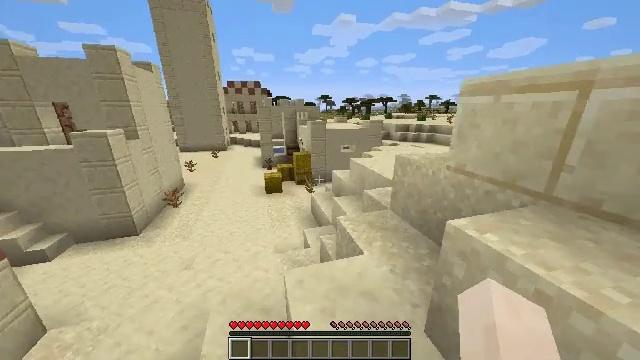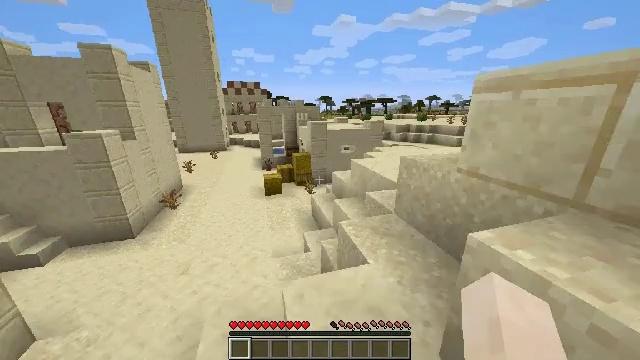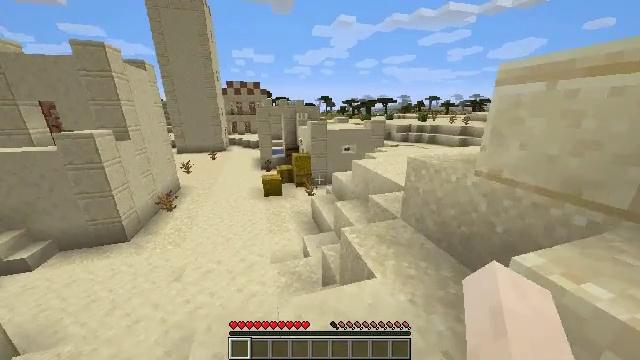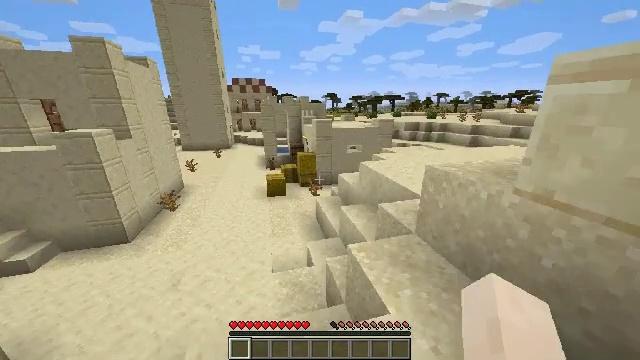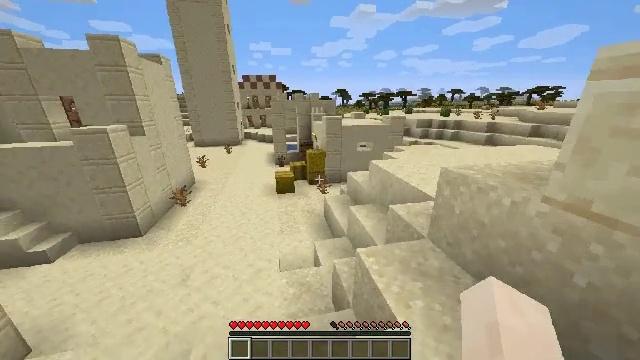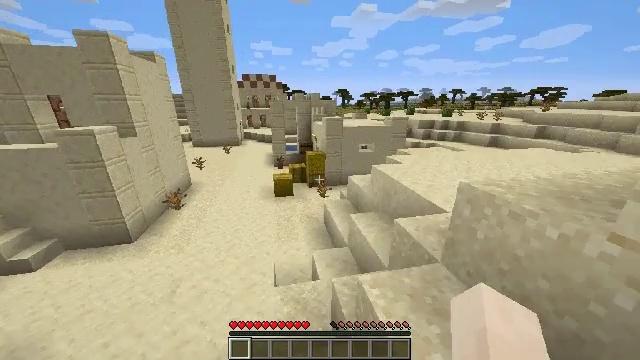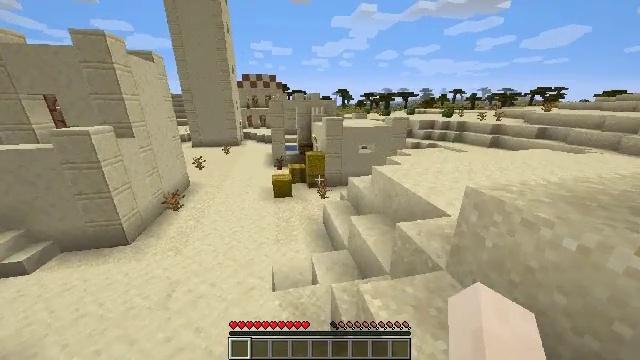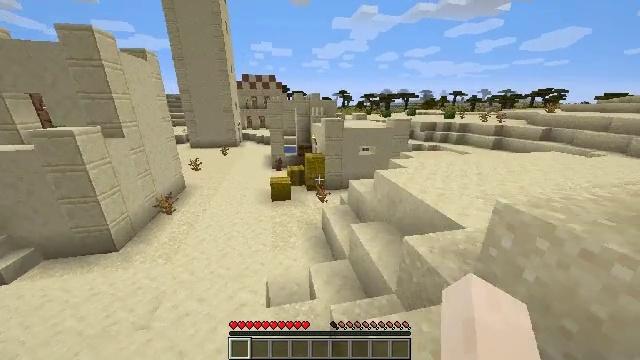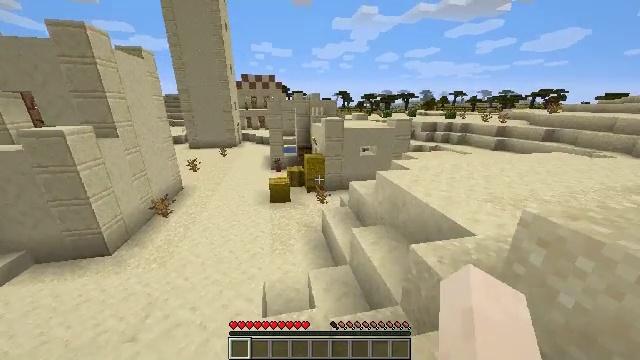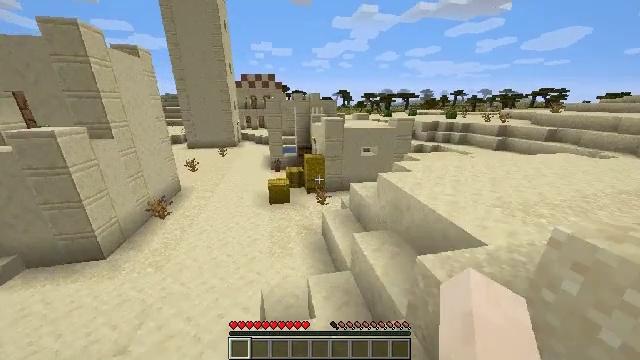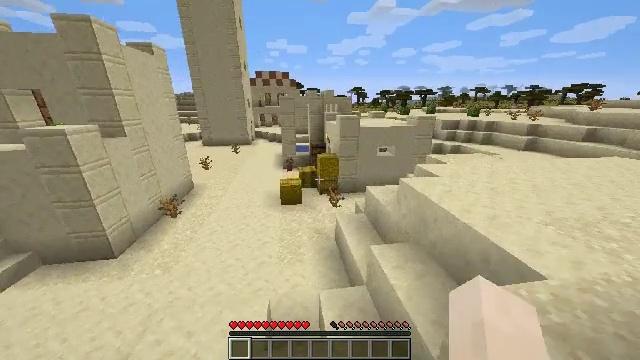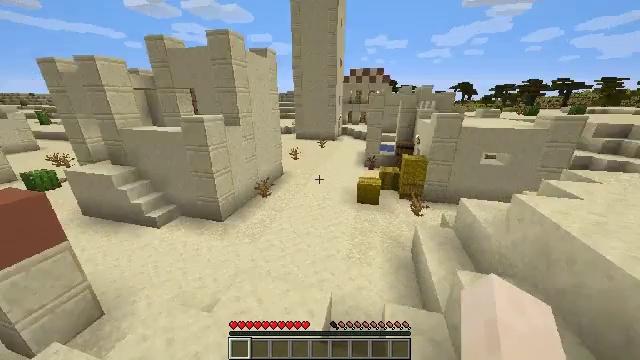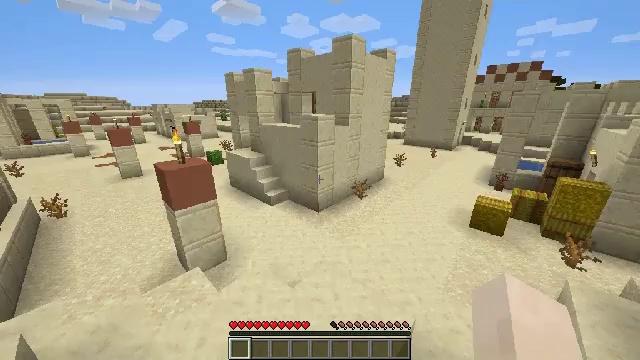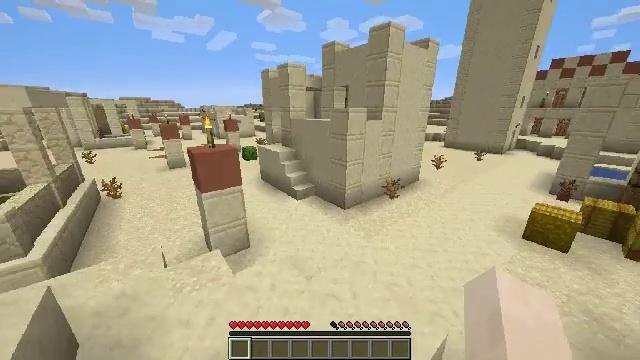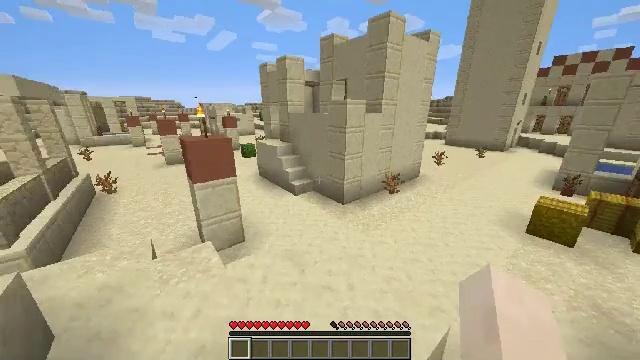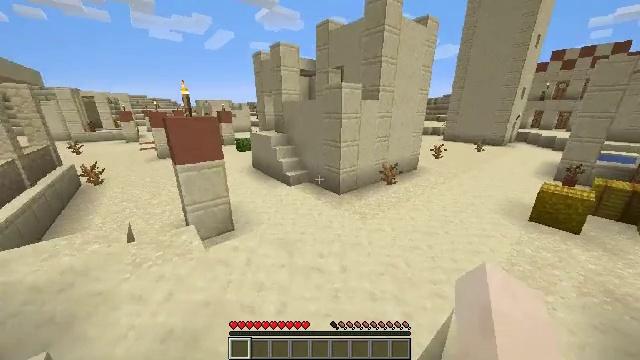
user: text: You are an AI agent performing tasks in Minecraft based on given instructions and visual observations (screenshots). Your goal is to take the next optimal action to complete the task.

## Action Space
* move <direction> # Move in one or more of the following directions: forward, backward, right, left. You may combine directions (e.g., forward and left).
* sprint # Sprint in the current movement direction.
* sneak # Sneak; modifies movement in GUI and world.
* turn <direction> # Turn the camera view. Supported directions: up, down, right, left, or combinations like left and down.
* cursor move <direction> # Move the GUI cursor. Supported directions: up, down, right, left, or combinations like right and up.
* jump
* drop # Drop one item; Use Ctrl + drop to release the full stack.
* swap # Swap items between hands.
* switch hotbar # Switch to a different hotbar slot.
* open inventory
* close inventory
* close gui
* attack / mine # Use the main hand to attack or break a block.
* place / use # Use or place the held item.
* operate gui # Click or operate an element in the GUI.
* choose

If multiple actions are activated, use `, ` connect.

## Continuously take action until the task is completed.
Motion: motion action
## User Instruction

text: Mine a chest to move it.
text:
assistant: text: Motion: move forward, sprint
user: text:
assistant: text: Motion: move forward, sprint
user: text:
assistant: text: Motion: move forward, sprint, turn left
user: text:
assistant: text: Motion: move forward, sprint, turn left
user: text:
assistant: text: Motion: move forward, sprint
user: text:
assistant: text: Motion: move forward, sprint
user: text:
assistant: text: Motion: move forward, sprint
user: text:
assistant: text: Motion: move forward, sprint
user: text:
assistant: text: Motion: move forward, sprint
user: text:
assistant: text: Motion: move forward, sprint, turn left
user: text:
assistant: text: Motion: move forward, sprint, turn left
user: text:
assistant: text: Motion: move forward, sprint, turn left and up
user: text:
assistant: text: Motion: move forward, sprint, turn left
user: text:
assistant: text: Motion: move forward, sprint
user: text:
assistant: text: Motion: move forward, sprint
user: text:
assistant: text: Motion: move forward, sprint
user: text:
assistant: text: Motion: move forward, sprint
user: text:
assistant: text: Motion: move forward, sprint
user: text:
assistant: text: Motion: move forward, sprint
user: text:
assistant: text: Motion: move forward, sprint
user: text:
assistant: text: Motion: move forward, sprint, turn left
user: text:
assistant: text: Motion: move forward, sprint, turn left and up
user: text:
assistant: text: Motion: move forward, sprint, turn left and up
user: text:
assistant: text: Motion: move forward, sprint
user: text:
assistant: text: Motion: move forward, sprint
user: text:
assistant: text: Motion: move forward, sprint
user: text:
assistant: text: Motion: move forward, sprint
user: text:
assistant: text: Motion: move forward, sprint
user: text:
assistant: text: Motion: move forward, sprint
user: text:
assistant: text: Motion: move forward, sprint, turn left and up